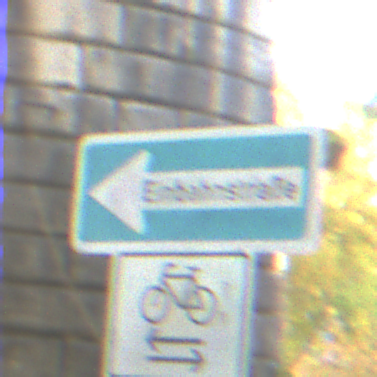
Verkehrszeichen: EinbahnstrasseLinksweisend
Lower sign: RichtungsangabeDurchPfeile9
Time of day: Midday
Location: Outdoor (Urban)
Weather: Clear
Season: NotSpecified
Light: Natural